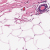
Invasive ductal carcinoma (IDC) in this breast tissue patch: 0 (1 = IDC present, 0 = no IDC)